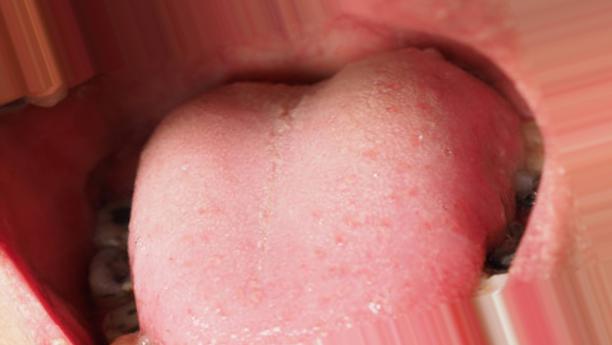
Condition: Caries